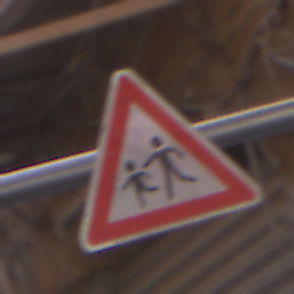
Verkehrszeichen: KinderRechts
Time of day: MorningAfternoon
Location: Outdoor (Urban)
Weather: Clear
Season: NotSpecified
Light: Natural